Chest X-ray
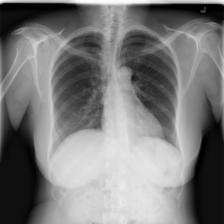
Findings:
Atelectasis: negative
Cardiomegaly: negative
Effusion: negative
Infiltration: negative
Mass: negative
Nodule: negative
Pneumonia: negative
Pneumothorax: negative
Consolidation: negative
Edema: negative
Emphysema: negative
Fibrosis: negative
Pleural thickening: negative
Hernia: negative